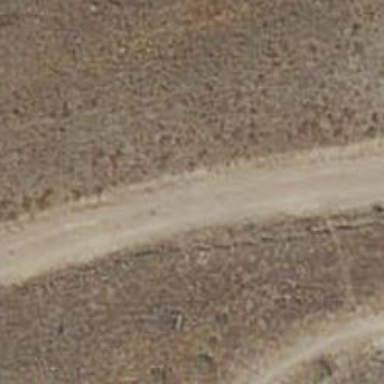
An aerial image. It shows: Ground path.